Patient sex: M
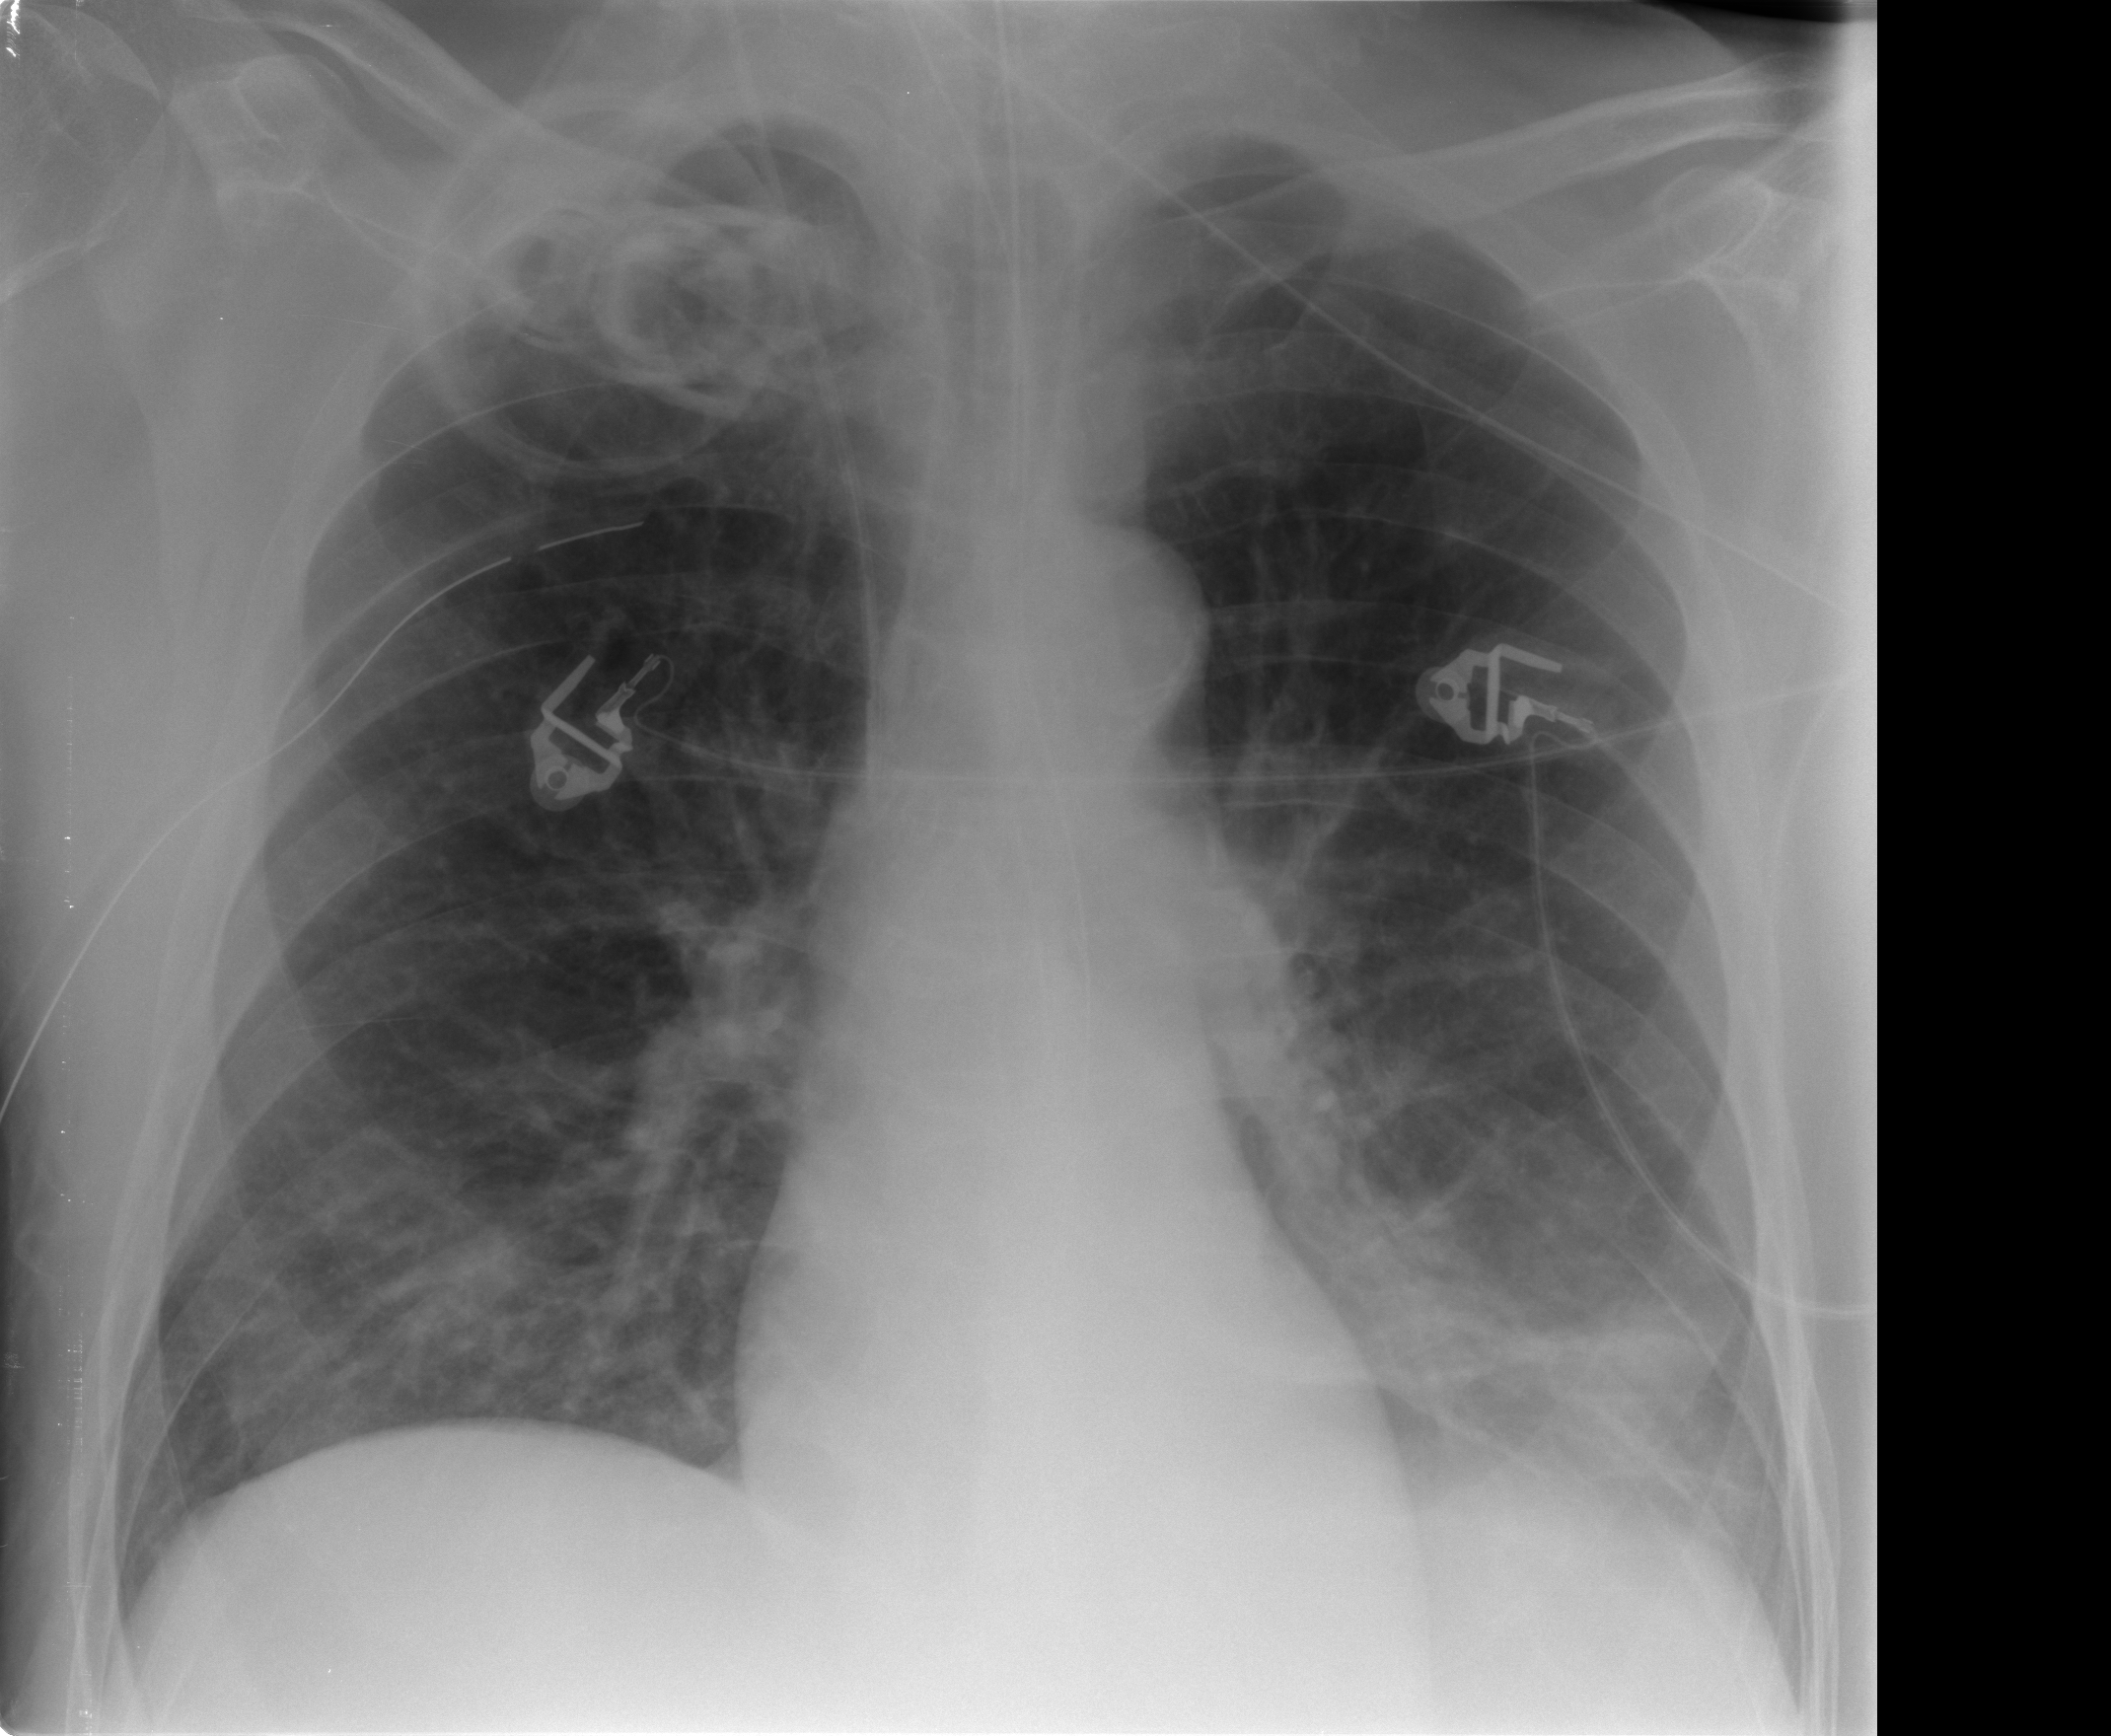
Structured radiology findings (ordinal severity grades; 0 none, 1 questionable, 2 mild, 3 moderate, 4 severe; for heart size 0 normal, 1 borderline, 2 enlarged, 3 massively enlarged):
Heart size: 0
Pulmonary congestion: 2
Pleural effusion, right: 0
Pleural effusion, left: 2
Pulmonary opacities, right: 0
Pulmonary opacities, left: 2
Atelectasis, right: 2
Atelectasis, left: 2